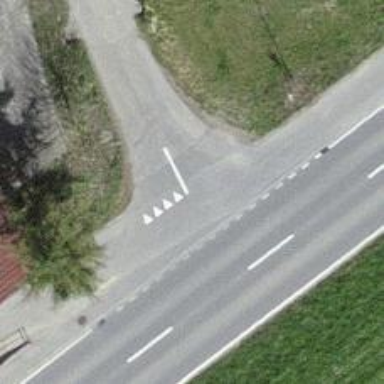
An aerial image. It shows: Road with "give way" sign.